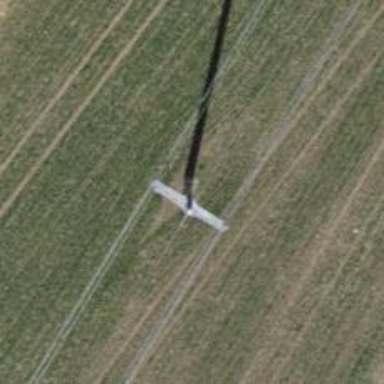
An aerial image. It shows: Concrete power pole.